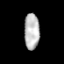
Tissue: prostate
Cell type: Fibroblasts
Senescence score: 0.7521
Nuclear area (px): 534
Mean DAPI intensity: 186.586